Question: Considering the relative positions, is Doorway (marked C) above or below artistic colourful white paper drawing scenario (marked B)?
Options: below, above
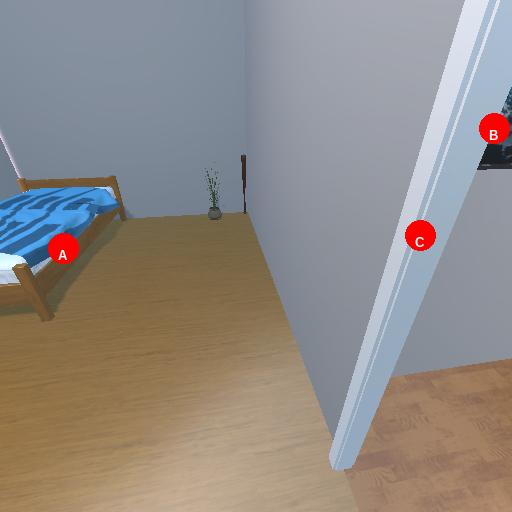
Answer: below